Field crop: maize
Growth stage: 2
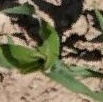
Species: maize